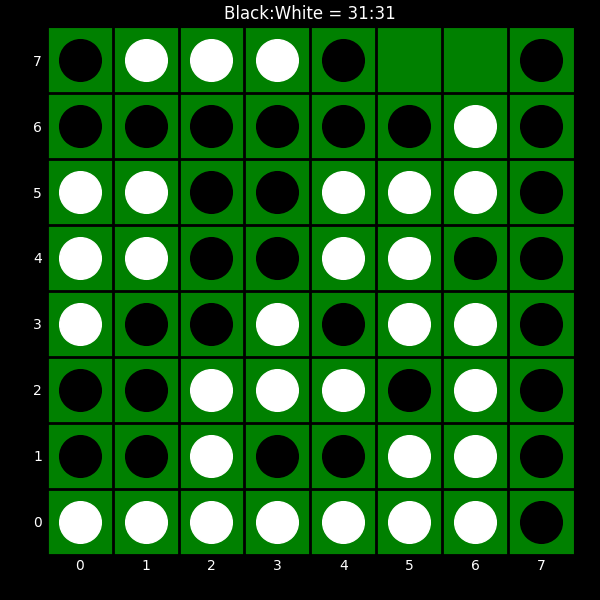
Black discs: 31
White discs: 31